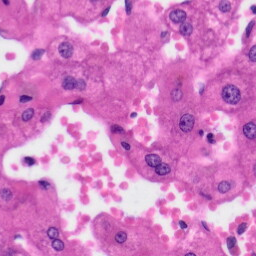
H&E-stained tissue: Liver